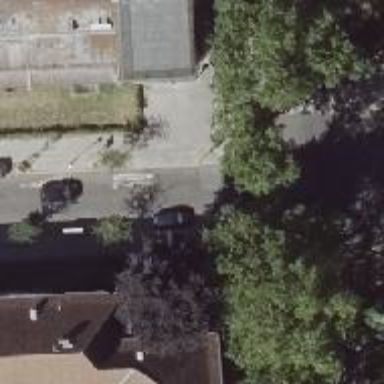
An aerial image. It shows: Residential road with asphalt surface and sidewalks on both sides. The parking orientation is parallel with half of the vehicles on the curb.